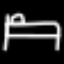
Label: bed